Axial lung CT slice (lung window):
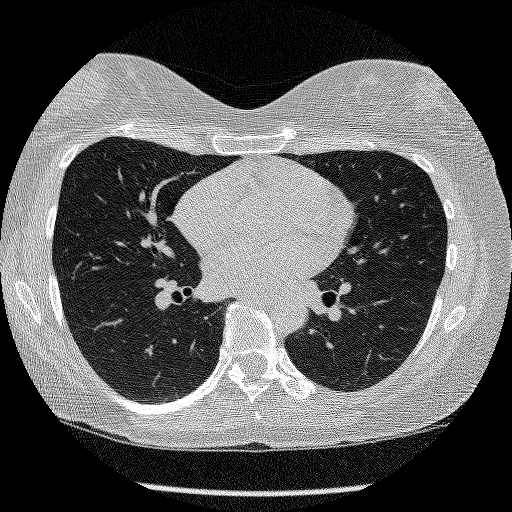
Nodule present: no